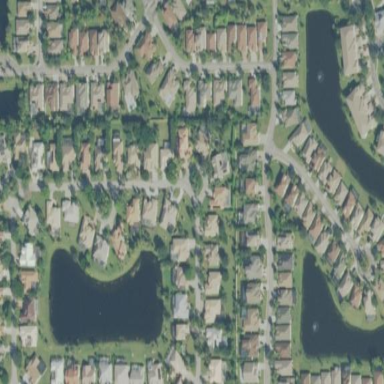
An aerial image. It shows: Residential area within neighborhood.